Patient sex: F
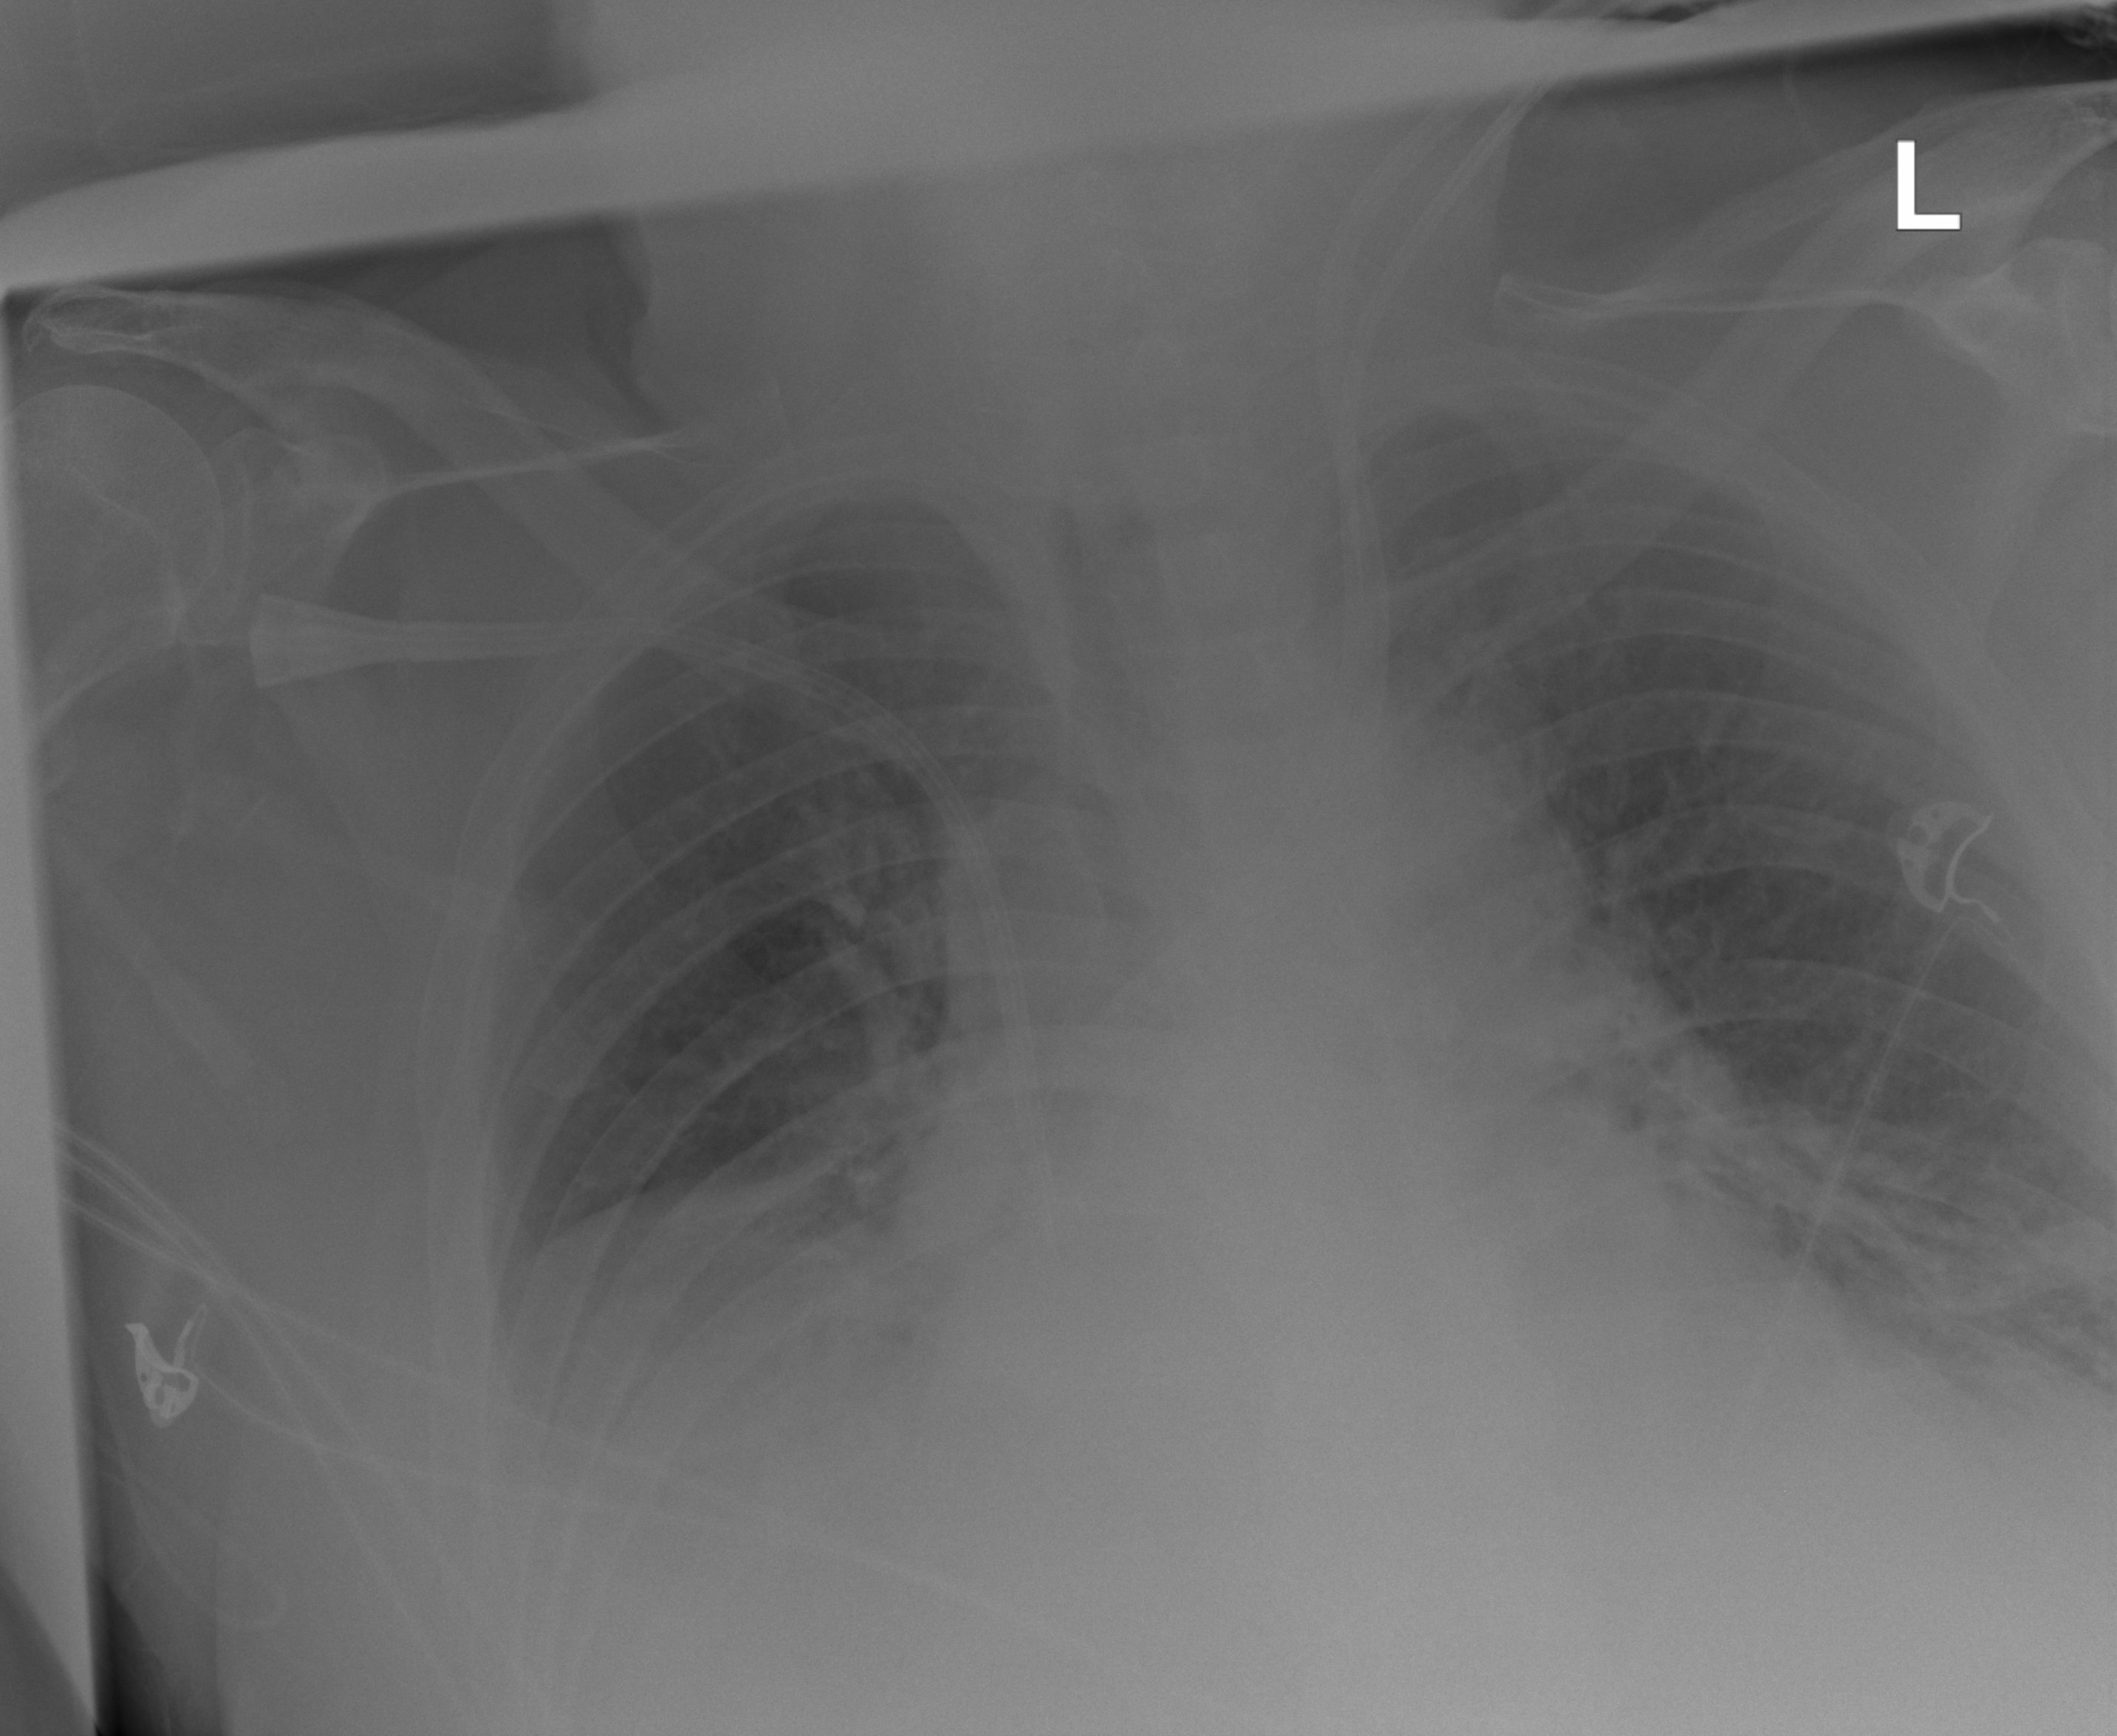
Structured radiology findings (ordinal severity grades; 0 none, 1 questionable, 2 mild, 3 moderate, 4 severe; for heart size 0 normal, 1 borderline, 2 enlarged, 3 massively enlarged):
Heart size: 2
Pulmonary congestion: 0
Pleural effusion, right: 2
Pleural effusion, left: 2
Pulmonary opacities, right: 0
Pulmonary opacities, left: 2
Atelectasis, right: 2
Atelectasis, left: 2